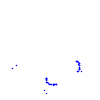
Particle: proton